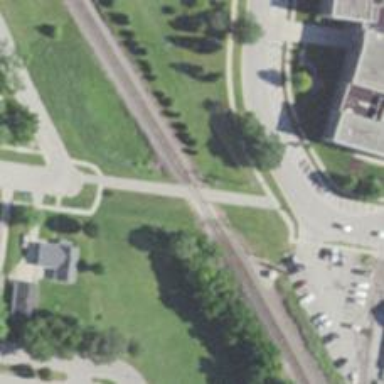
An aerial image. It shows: Crossing for the railway.